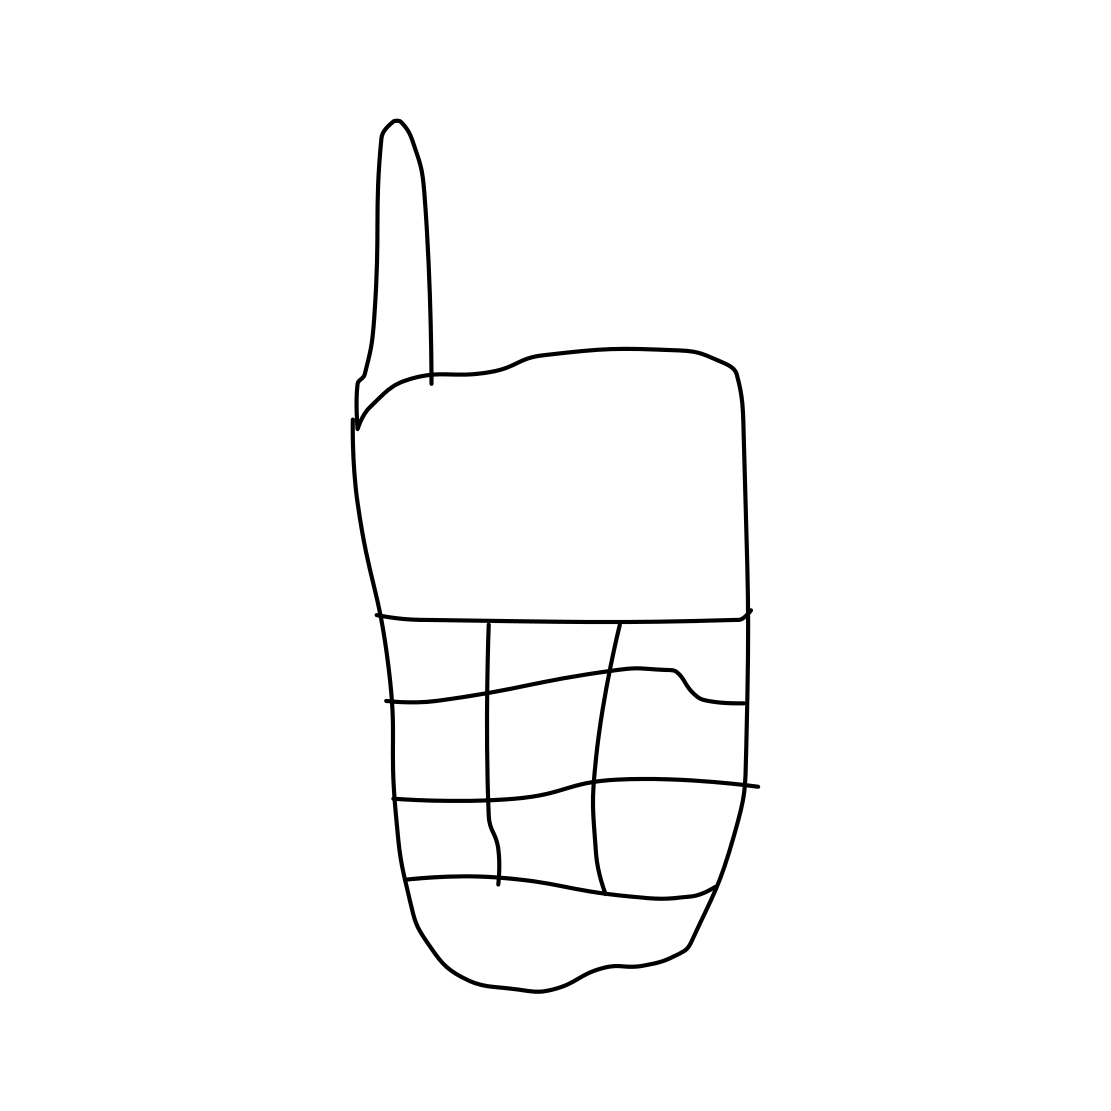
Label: walkie talkie